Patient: sex M, age 51
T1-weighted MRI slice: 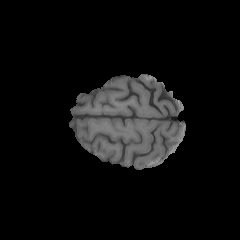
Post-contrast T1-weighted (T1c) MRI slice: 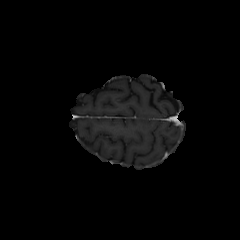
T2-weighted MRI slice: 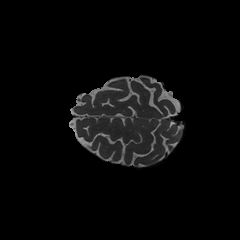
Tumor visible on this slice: no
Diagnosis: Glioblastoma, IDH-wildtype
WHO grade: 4